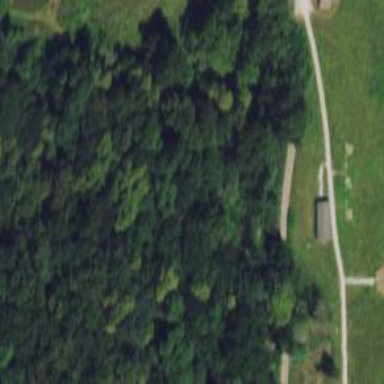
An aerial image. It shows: Path with excellent trail visibility.